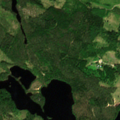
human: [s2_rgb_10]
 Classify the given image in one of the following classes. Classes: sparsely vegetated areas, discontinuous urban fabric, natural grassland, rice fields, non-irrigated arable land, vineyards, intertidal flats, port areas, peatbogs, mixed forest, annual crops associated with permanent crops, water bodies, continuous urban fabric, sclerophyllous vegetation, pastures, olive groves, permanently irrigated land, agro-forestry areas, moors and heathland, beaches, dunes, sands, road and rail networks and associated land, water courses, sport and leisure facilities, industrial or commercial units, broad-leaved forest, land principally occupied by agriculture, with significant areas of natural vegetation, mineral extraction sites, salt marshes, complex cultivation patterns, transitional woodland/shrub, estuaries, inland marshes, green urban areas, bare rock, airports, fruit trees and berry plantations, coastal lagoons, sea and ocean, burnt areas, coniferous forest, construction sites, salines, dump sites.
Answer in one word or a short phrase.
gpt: coniferous forest, mixed forest, transitional woodland/shrub, water bodies